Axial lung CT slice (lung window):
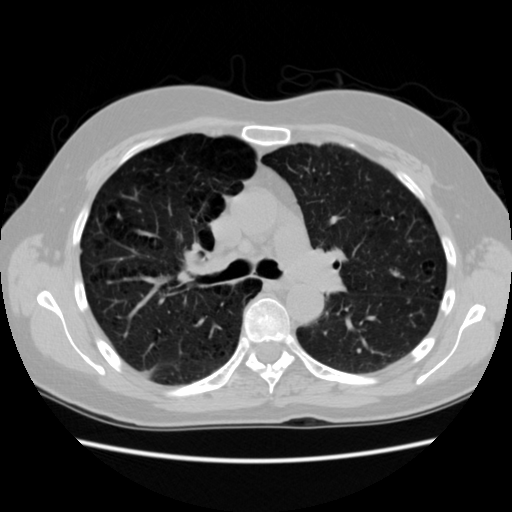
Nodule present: yes
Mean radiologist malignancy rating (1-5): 2